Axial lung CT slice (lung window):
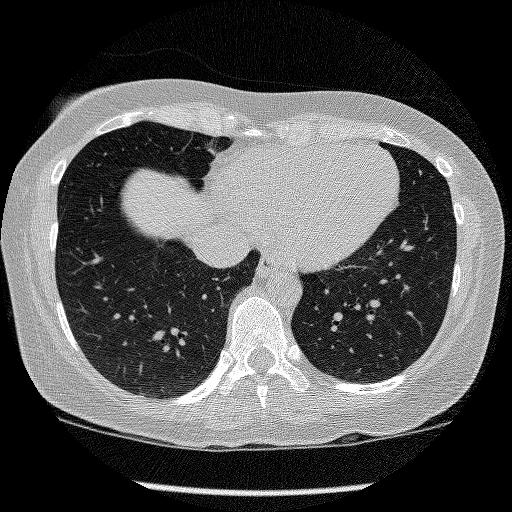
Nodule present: no